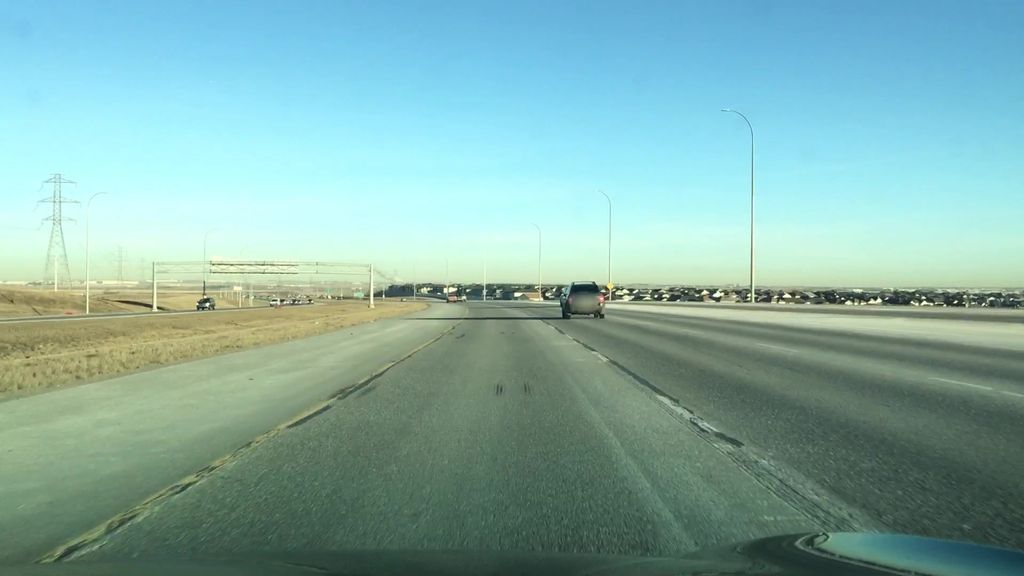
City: calgary